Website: home-depot
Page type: account-selection
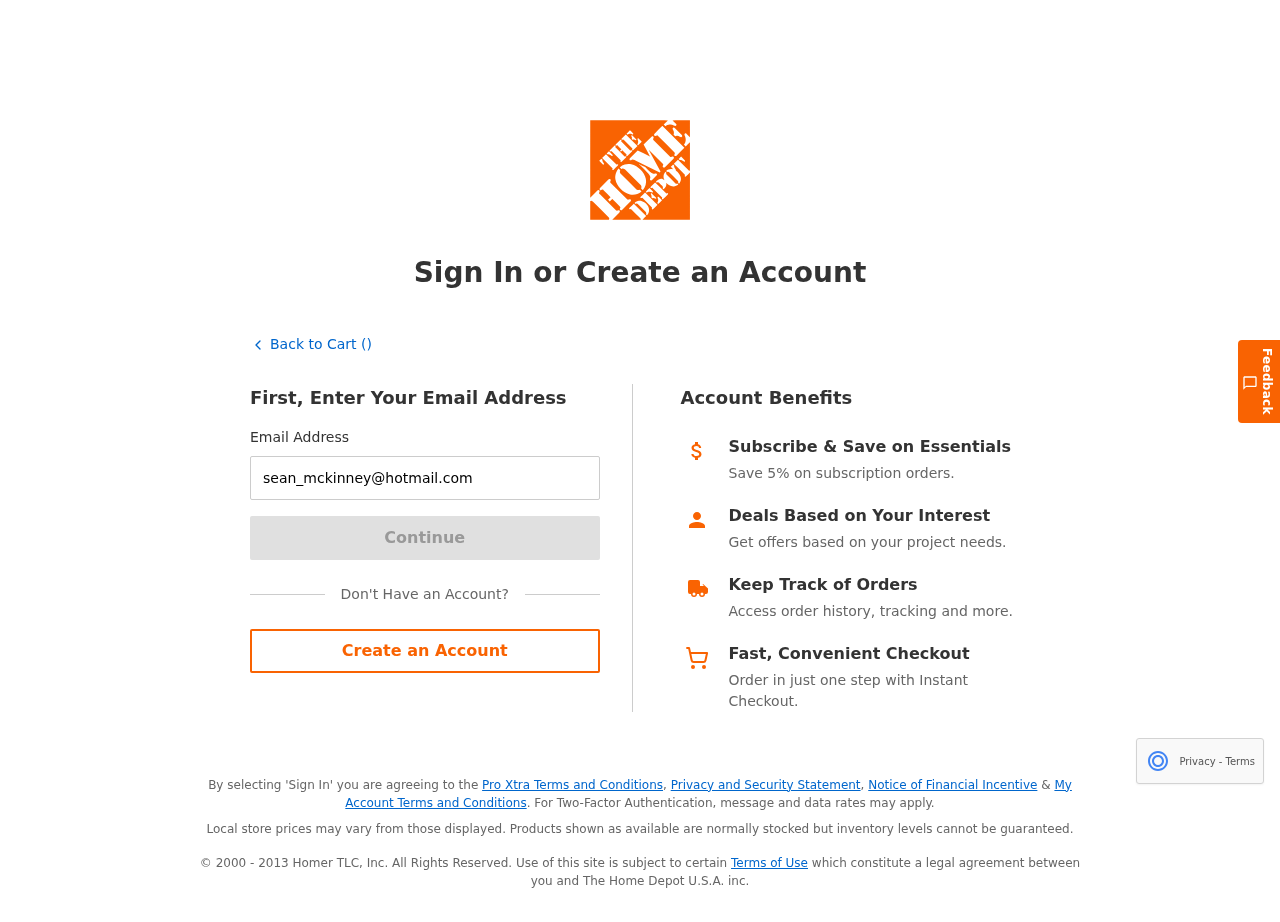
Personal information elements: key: PII_EMAIL
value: sean_mckinney@hotmail.com